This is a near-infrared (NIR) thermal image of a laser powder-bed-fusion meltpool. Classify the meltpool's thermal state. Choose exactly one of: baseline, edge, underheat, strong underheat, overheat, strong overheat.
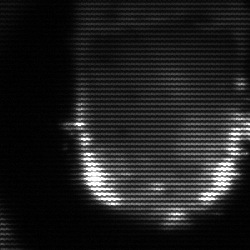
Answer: baseline